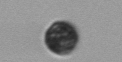
Label: Dinophyceae